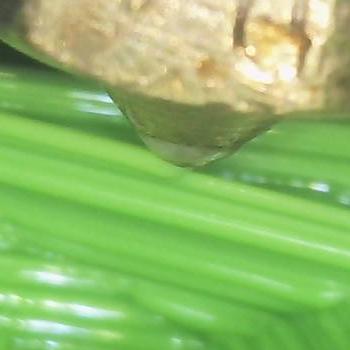
Flow rate: 112%